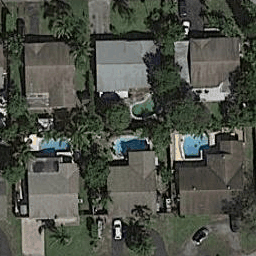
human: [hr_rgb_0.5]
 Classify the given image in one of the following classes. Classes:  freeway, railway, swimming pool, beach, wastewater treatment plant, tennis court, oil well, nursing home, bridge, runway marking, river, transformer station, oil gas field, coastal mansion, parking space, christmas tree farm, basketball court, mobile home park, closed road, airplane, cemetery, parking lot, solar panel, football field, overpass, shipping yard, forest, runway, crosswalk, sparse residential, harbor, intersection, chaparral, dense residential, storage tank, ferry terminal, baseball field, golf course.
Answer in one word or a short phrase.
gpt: dense residential